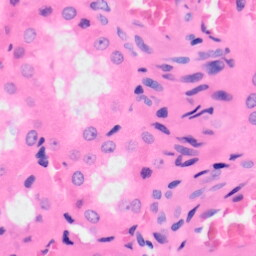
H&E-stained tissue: Kidney